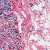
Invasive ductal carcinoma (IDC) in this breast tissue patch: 1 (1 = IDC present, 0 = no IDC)